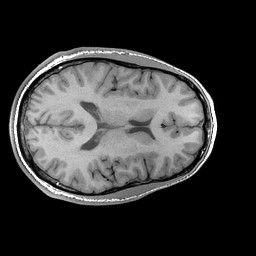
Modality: T1w
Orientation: axial
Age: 29
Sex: male
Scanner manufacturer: ge
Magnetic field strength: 3 T
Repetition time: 0.0073 s
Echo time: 0.003 s